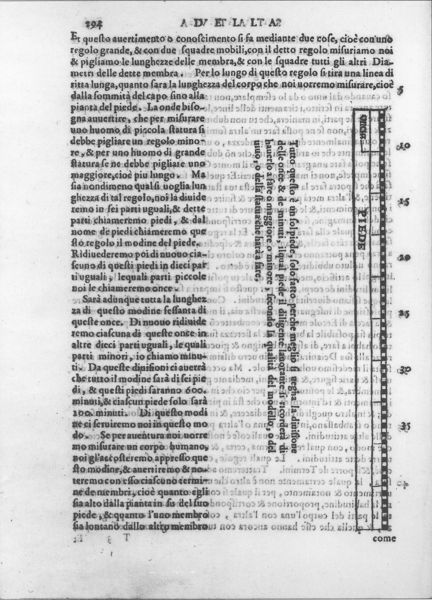
Titel: Leon Battista Albertis, Hexempeda.
Schlagwörter: fuß, weiß, grau, schwarz, zeichnung, blatt, schrift, zahlen, transparent, buch, spanisch, rechteck, links, druck, seite, text, buchstabe, buchstaben, überschrift, buchseite, zahl, zeilen, lineal, englisch, beschreibung, römisch, tabelle, erklärung, wissenschaft, traktat, maßstab, zeile, latein, mass, skala, maße, abmessung, messlatte, wörter, vertikal, italienisch, überlagerung, sätze, laten, seitenzahl, maßband, biuch, lt, 15, 5, linela, buh, 10, skala#, schrifgt, milimeterpapier, 194, spnisch, apanisch, querdruch, piede, come, a2, piedes